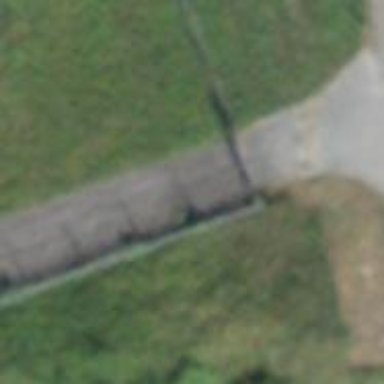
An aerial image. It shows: Gate.